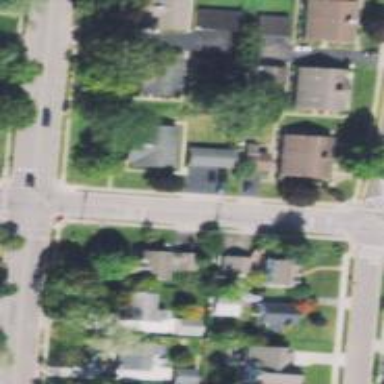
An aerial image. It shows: Residential driveway designated as service road.